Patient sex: M
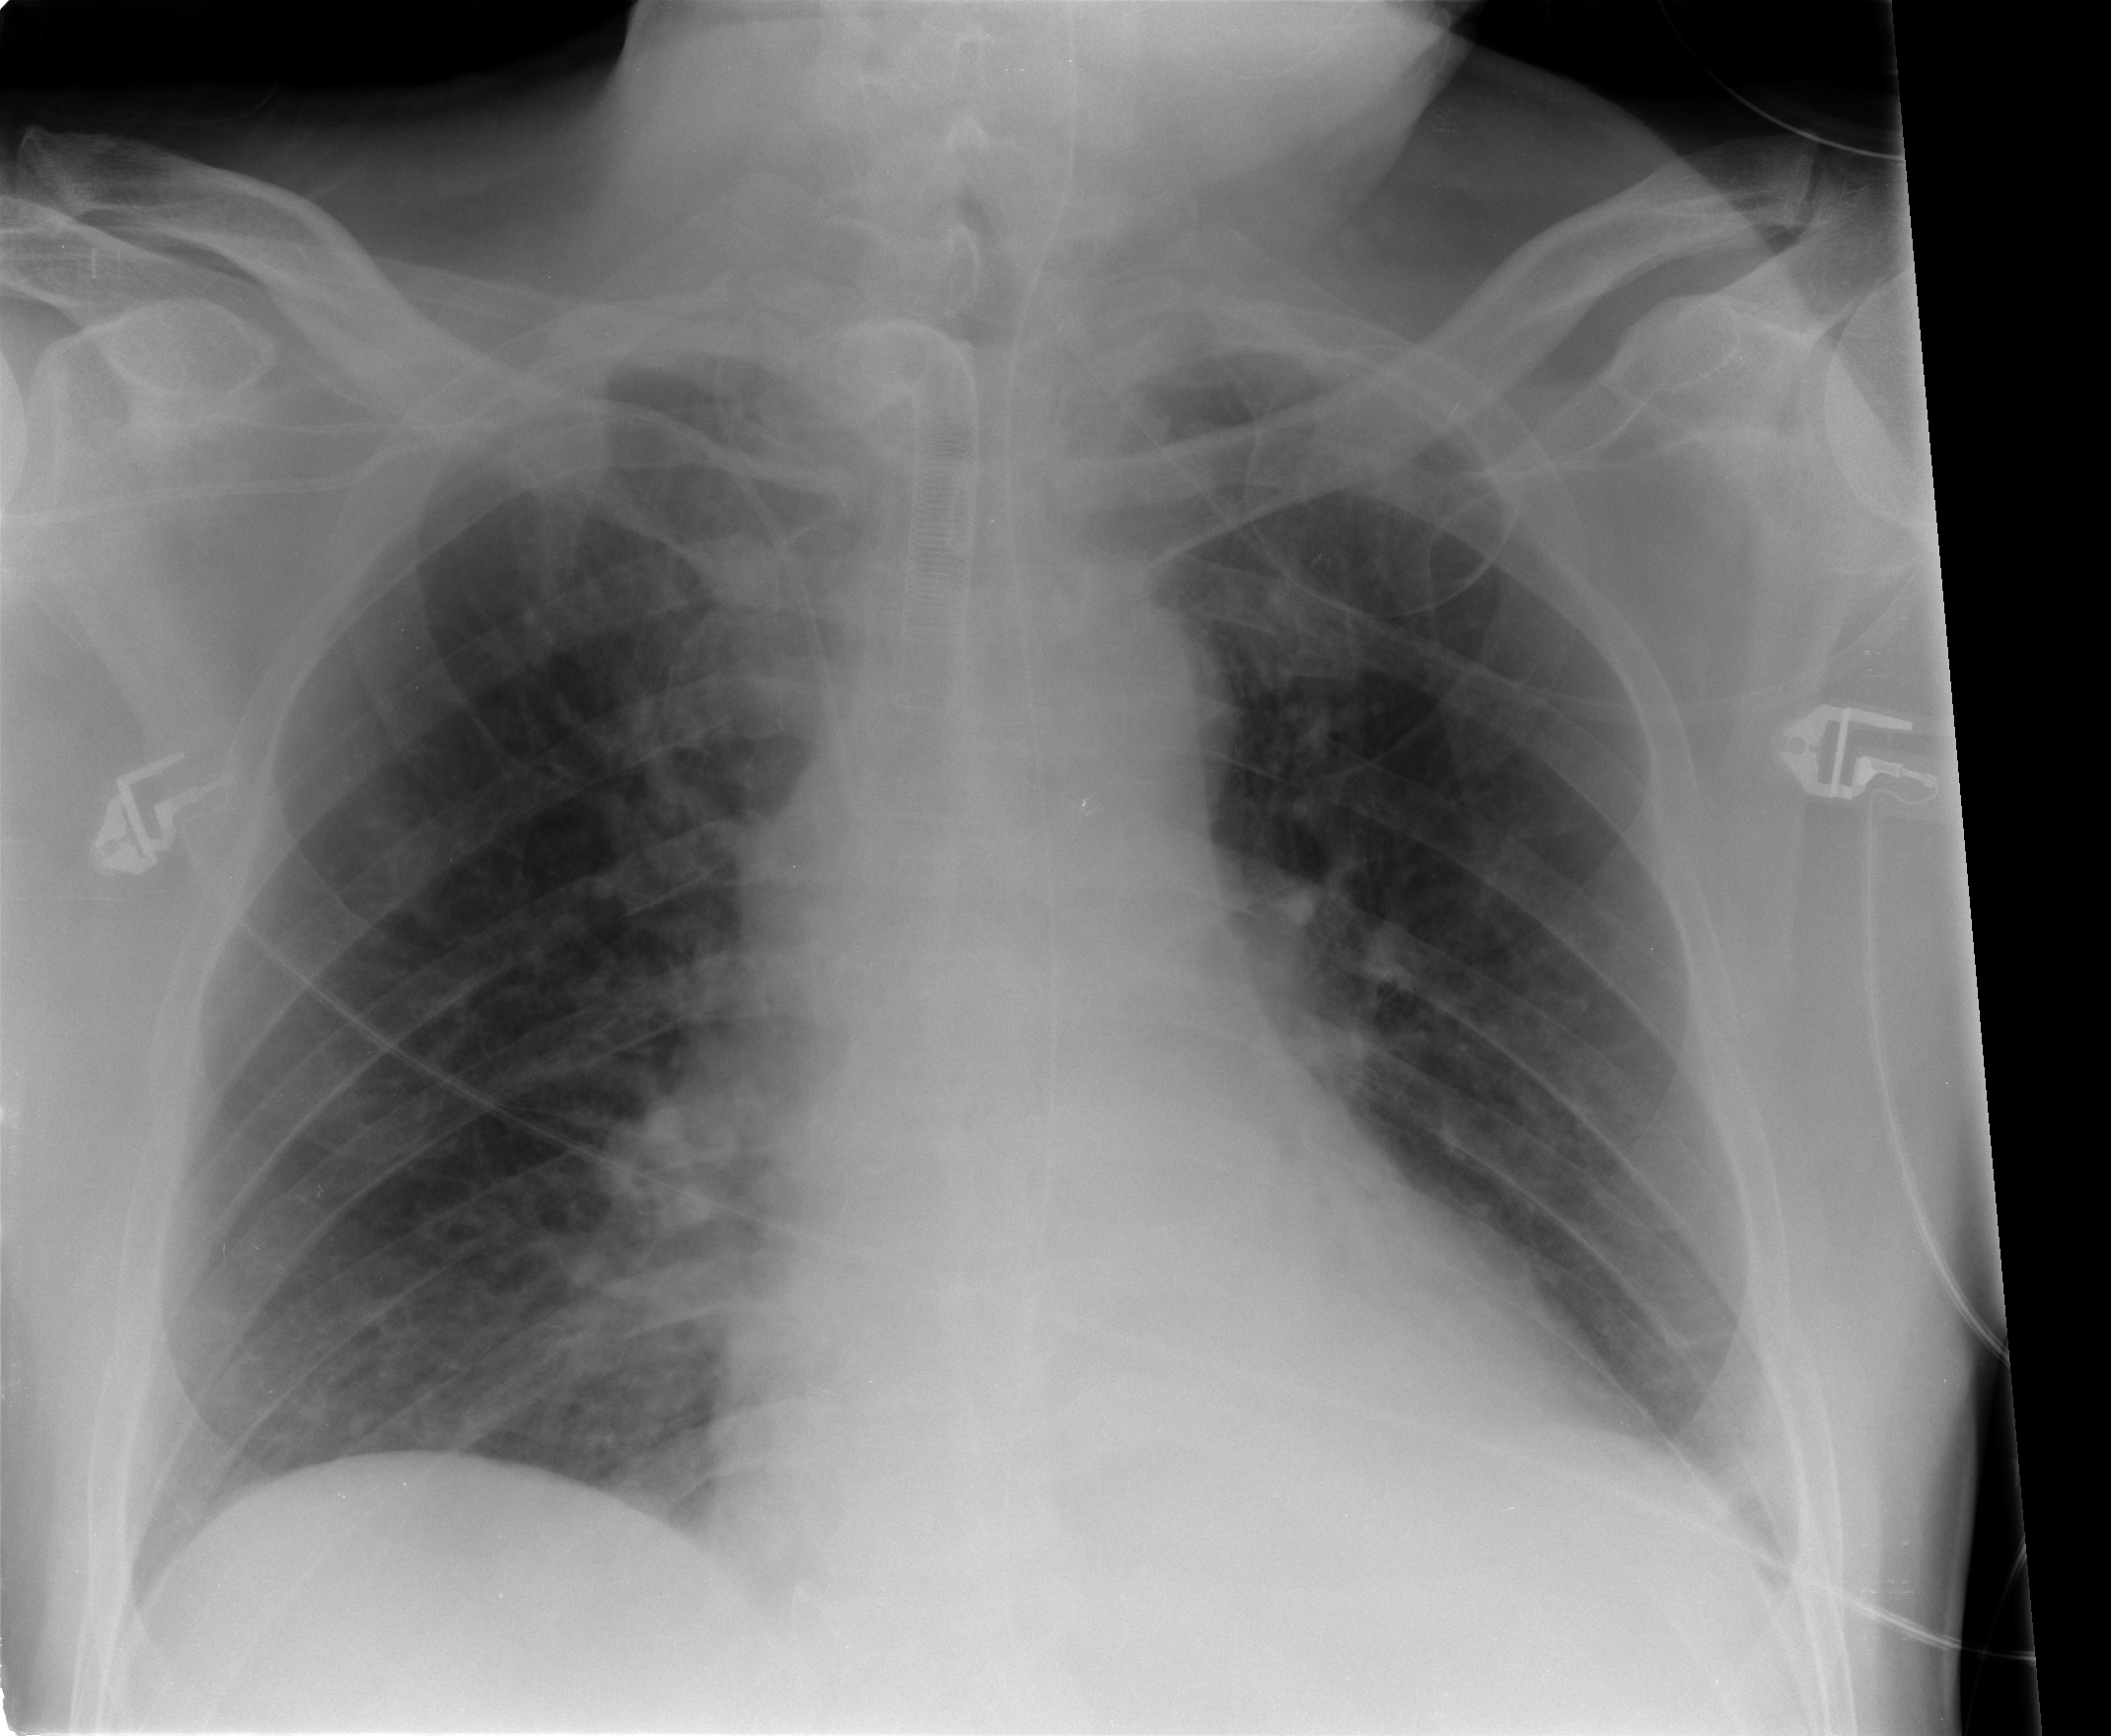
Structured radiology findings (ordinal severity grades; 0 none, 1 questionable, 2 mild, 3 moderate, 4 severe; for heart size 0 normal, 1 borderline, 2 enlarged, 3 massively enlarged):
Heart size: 1
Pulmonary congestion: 1
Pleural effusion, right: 0
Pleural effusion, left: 0
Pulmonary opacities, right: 0
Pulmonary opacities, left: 0
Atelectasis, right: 2
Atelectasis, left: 2